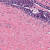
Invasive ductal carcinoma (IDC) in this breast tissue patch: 0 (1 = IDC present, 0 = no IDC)